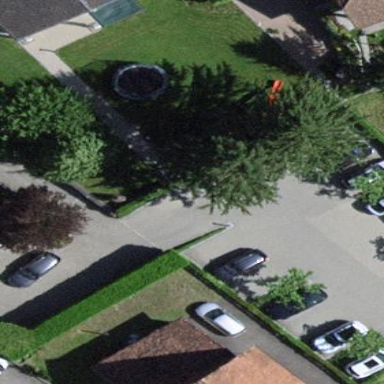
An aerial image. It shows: Parking area with paving stones surface.